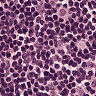
Metastatic tissue present: no